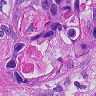
Metastatic tissue present: yes